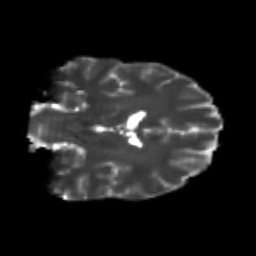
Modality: T2w
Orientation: coronal
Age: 24
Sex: male
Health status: healthy
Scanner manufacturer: philips
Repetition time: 7.386 s
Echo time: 0.08599 s